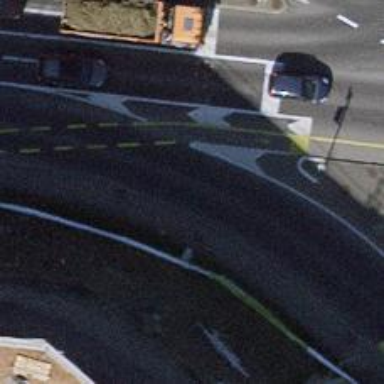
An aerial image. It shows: Road with traffic signals.